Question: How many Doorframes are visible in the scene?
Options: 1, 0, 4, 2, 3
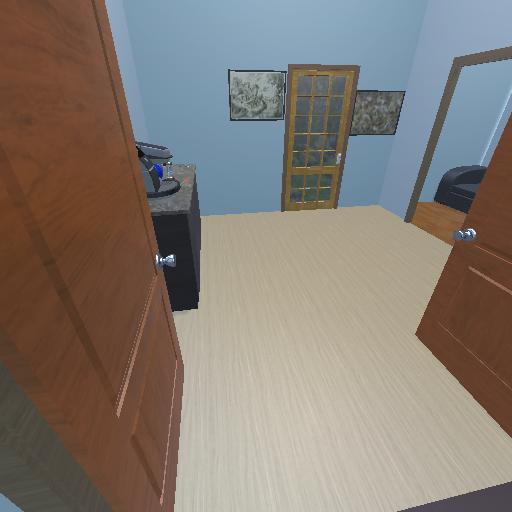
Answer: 1